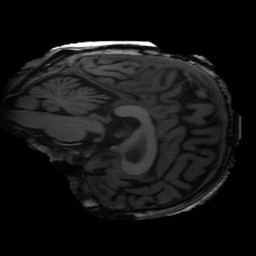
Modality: T1w
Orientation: sagittal
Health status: ill
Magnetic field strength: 3 T